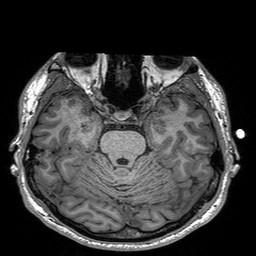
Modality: T1w
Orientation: coronal
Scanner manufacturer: siemens
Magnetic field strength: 3 T
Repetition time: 2.3 s
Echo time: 0.00298 s